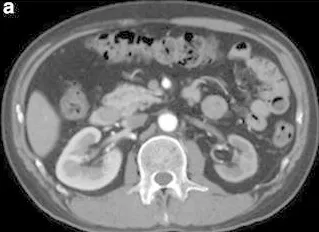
Computed tomography images of the kidneys demonstrating improvement in atrophy of the left kidney. A; Before PTRA.
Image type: radiology (ct)